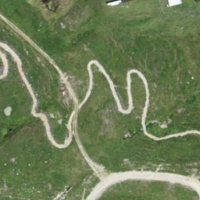
EUNIS habitat code: 31
Species observed at this site:
Arnica montana
Vaccinium myrtillus